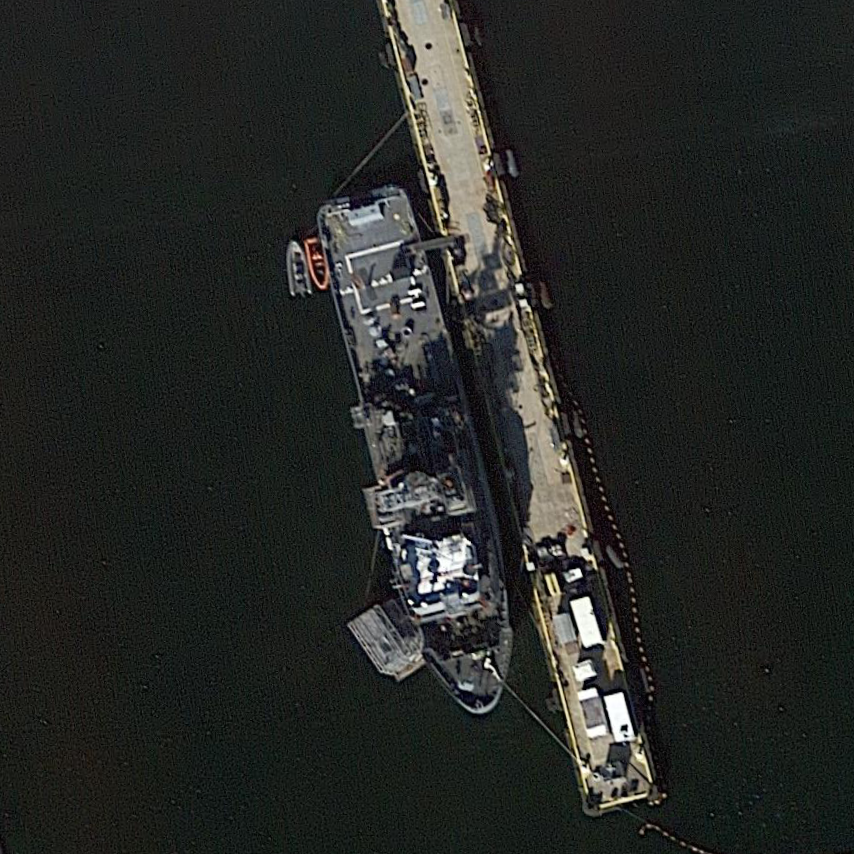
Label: civil